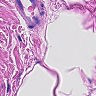
Metastatic tissue present: no